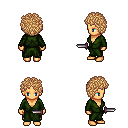
a pixel art fantasy rpg character, female body template, human, tanned skin, green robe, gold greaves, light blonde curly afro hairstyle, dagger, four views (front, back, left, right), 2x2 character sprite sheet, small pixel art, hard edges, no anti-aliasing